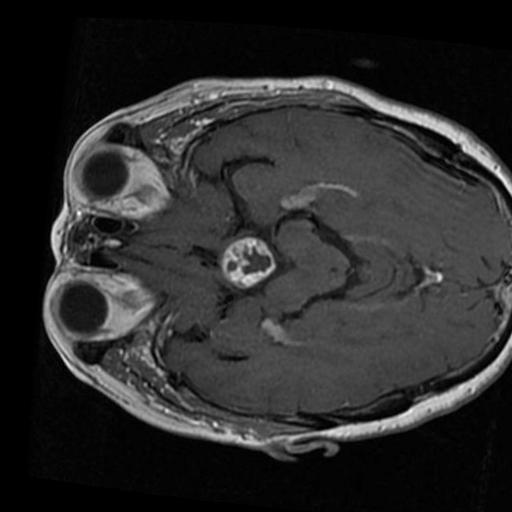
Label: brain_tumor